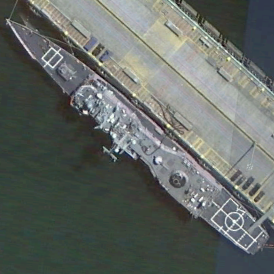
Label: cruiser